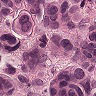
Metastatic tissue present: yes